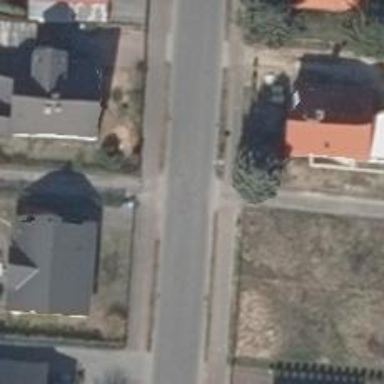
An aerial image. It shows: Residential road with compacted surface.